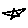
Label: star